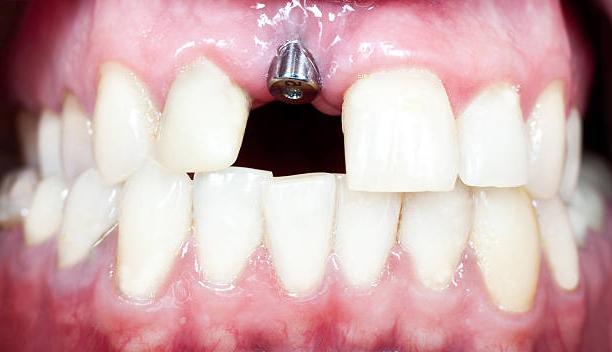
Condition: hypodontia